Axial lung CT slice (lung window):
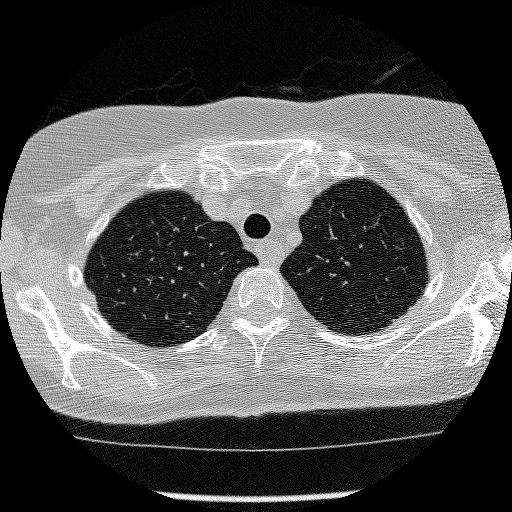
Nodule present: no